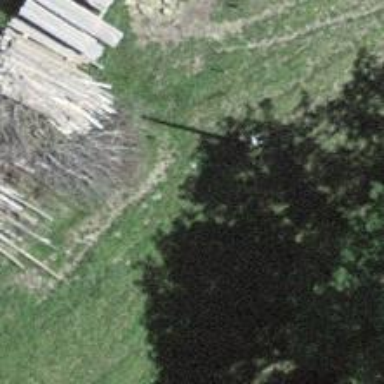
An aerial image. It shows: Power pole.